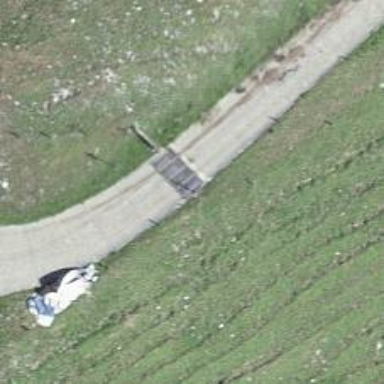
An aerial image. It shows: Cattle grid.